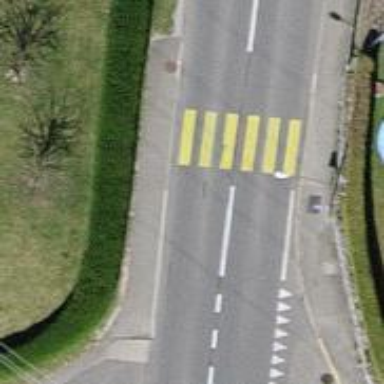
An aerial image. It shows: Marked asphalt footway with zebra crossing.